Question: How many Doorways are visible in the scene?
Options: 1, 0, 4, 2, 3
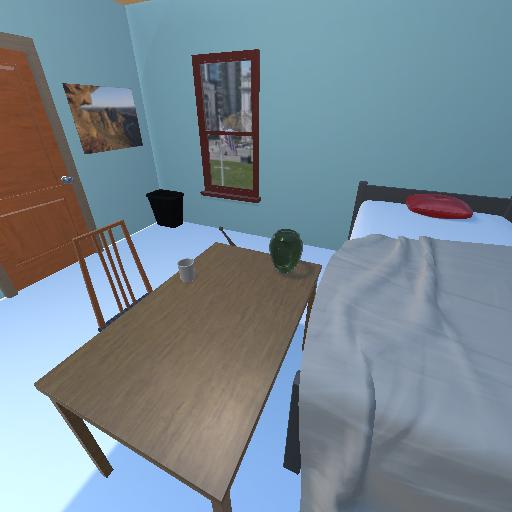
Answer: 1